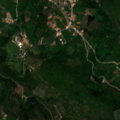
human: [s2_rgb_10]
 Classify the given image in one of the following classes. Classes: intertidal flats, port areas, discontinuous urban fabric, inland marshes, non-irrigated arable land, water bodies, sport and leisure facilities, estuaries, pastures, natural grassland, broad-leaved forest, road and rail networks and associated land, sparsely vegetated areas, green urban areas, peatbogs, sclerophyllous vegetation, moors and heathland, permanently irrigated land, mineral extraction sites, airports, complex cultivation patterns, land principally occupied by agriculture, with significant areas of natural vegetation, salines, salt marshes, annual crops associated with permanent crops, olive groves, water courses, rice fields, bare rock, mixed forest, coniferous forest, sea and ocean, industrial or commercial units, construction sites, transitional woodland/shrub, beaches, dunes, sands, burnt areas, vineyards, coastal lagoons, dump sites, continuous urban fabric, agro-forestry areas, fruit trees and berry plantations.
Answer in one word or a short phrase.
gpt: olive groves, complex cultivation patterns, land principally occupied by agriculture, with significant areas of natural vegetation, natural grassland, sclerophyllous vegetation